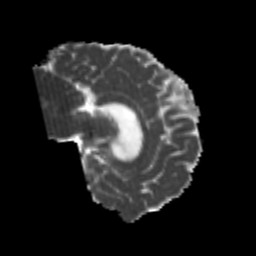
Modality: MD
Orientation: sagittal
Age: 25
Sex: male
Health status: healthy
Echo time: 0.074 s